Question: I am trying to make a query for
It is basically these queries, but I was hoping I could combine them into one.
1.
'''
SELECT schoolId,opponent
FROM TEAM_SCHEDULE
WHERE seasonId = " & i & "
AND gameid = " & currentGame & "
ORDER BY id"
These are variables, trying to eliminate them at some point
currentMatch(0) = schoolId
currentMatch(1) = opponent
'''
2.
'''
SELECT id
FROM player
WHERE school = " & currentMatch(0) & "
AND starter = 'TRUE'
AND game_id = " & currentGame & "
ORDER BY weight
'''
3.
'''
SELECT id
FROM player
WHERE school = " & currentMatch(1) & "
AND starter = 'TRUE'
AND game_id = " & currentGame & "
ORDER BY weight
'''
I was thinking I could do something like this, but I ran into a problem trying to figure out how to add the two schools to the query.
'''
cmd.CommandText = "SELECT b.id, player.id" &
" FROM player b" &
" WHERE player.school = " & currentMatch(0) &
" OR player.school = " & currentMatch(1) &
" INNER JOIN player" &
" ON b.weight = player.weight" &
" ORDER BY player.weight"
'''
To hopefully clear up any confusion, I am trying to:
1. Select 2 schools(int) from team_schedule, schoolId and opponent.
2. Select all starters('True') at every weight from both of those schools.
3. Pair up the starters from each school according to weight.
4. Be able to select each pair and manipulate the data.
Appreciate any help!
This is the parsing error from your query Nikola,

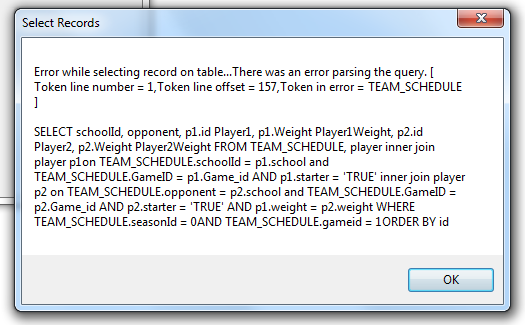
Answer: This might be your query. You can state the same table more than once, but you need to provide different alias to each one. In this case player is listed twice as p1 and p2. Match on players weights is also done in join part, but it might be in where clause.
'''
SELECT
schoolId,
opponent,
p1.id Player1,
p1.Weight Player1Weight,
p2.id Player2,
p2.Weight Player2Weight
FROM TEAM_SCHEDULE
inner join player p1
on TEAM_SCHEDULE.schoolId = p1.school
and TEAM_SCHEDULE.GameID = p1.Game_id
AND p1.starter = 'TRUE'
inner join player p2
on TEAM_SCHEDULE.opponent = p2.school
and TEAM_SCHEDULE.GameID = p2.Game_id
AND p2.starter = 'TRUE'
-- tricky part - do weights match perfectly
-- or do you need additional weight range table?
AND p1.weight = p2.weight
WHERE TEAM_SCHEDULE.seasonId = " & i & "
AND TEAM_SCHEDULE.gameid = " & currentGame & "
ORDER BY id
'''